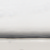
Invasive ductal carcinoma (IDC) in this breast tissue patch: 0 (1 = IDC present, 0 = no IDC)